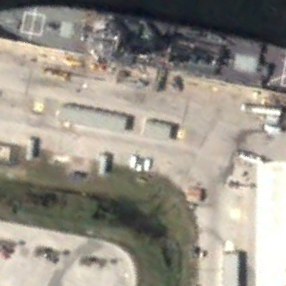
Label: Arleigh_Burke-class_destroyer